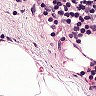
Metastatic tissue present: no